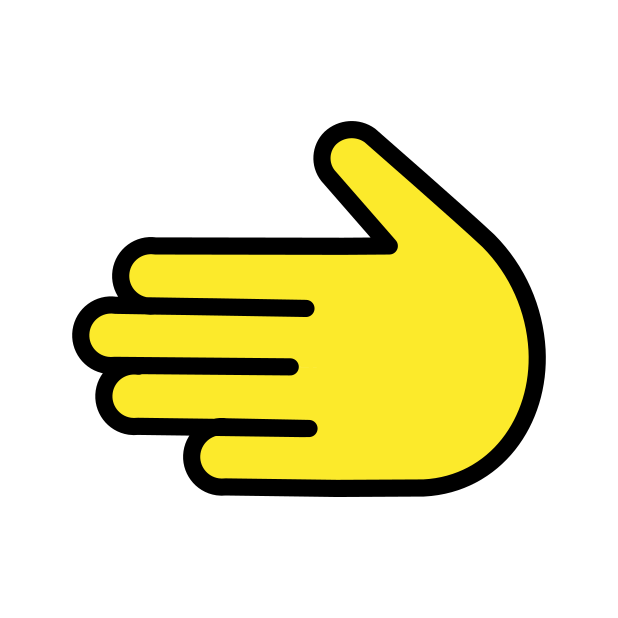
leftwards hand